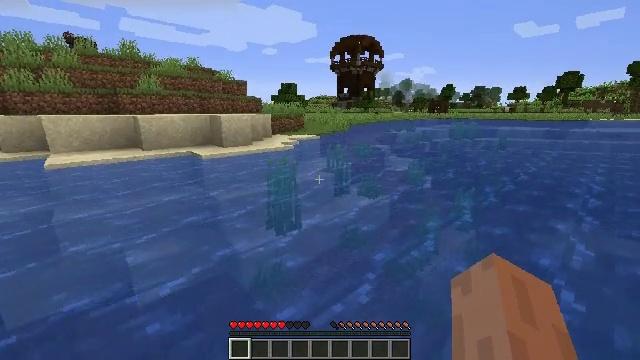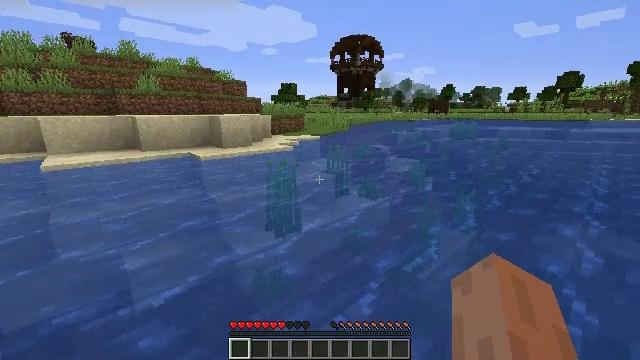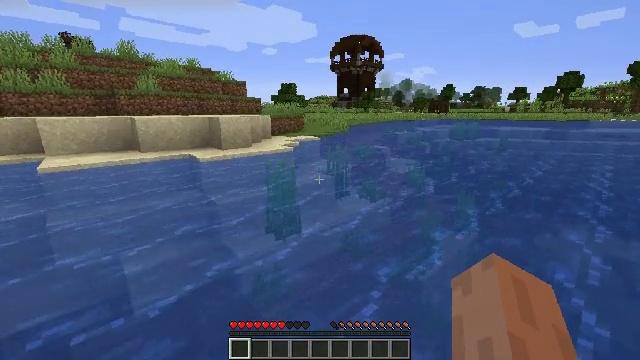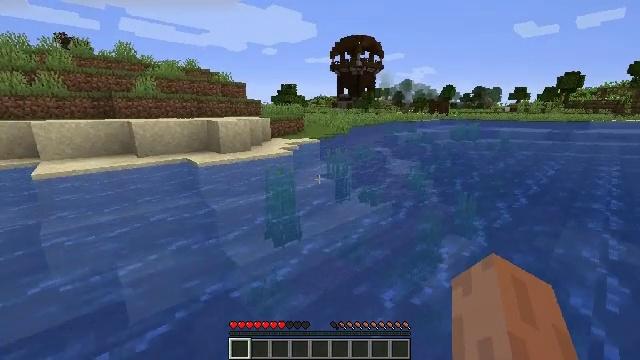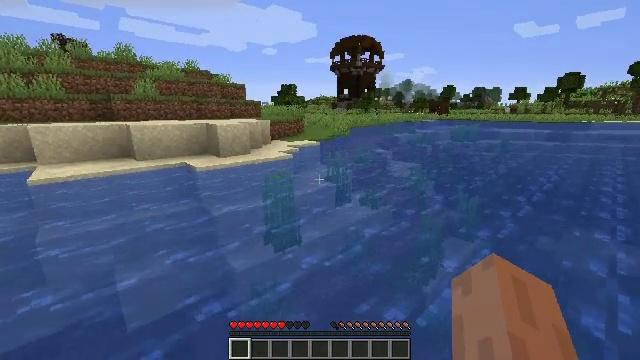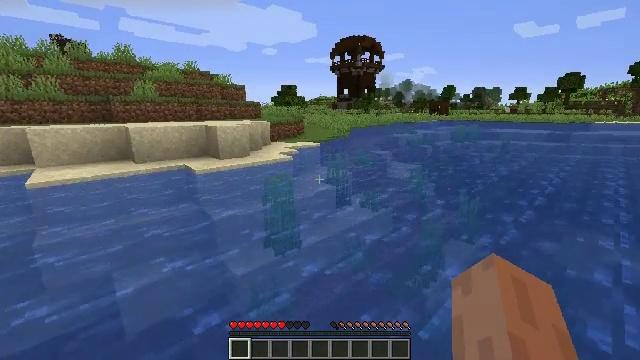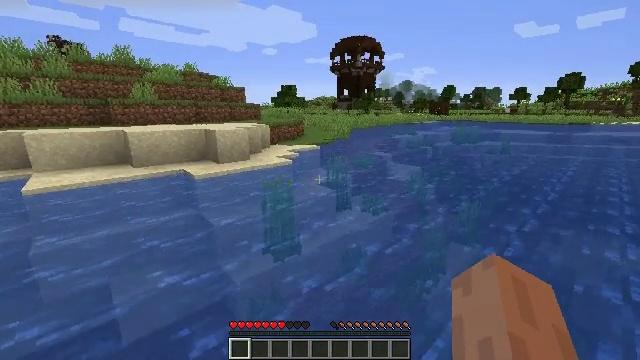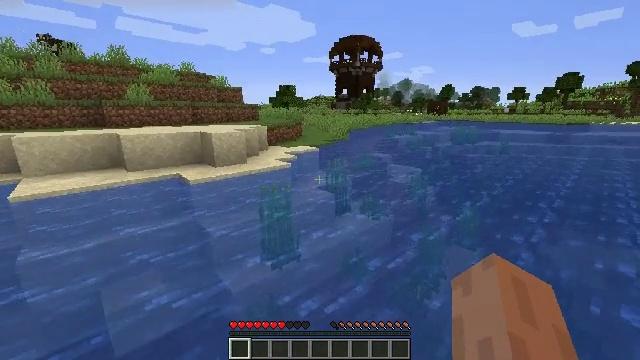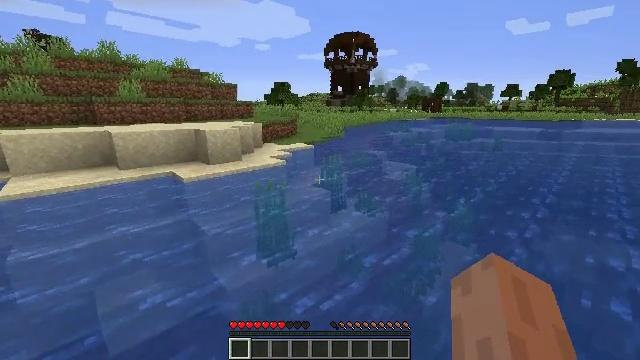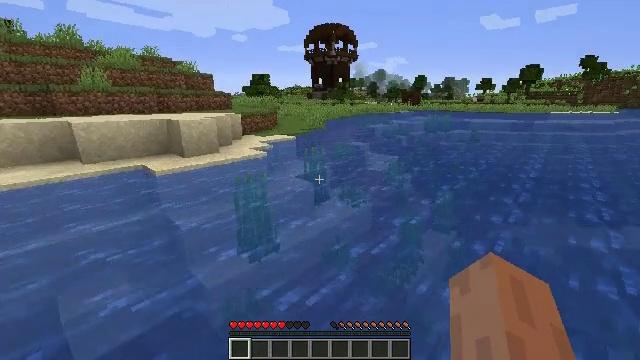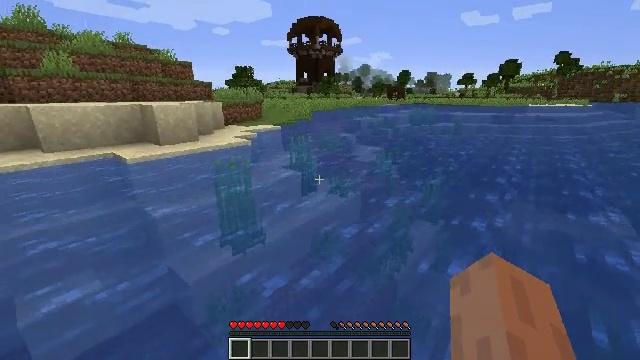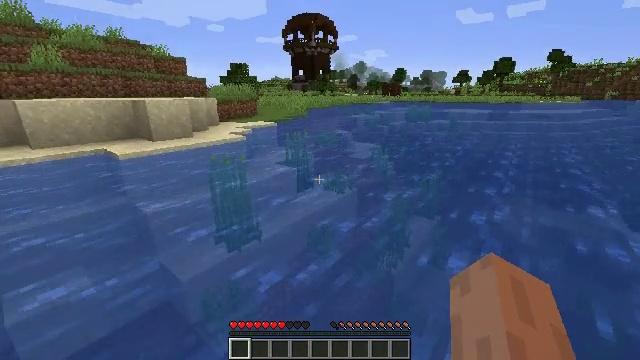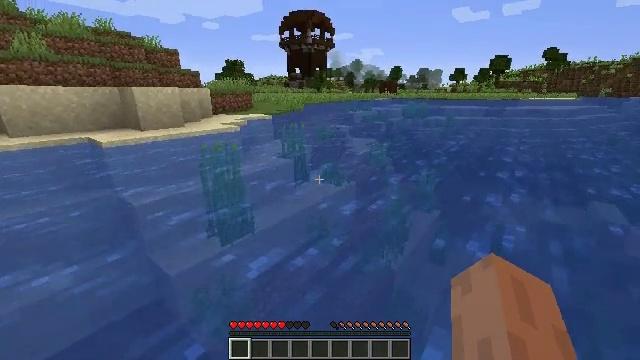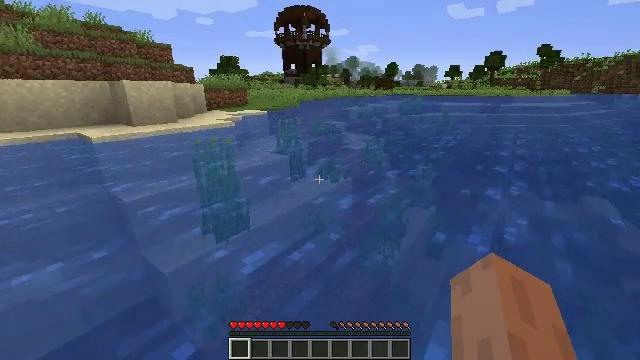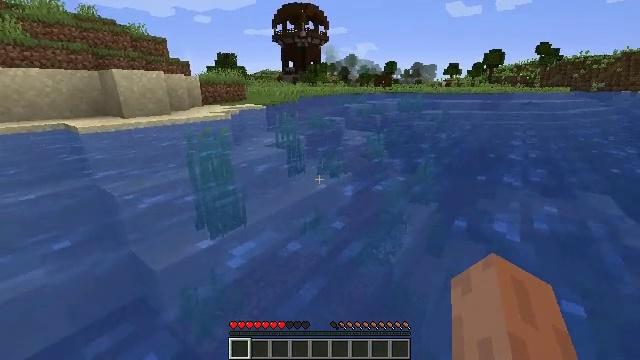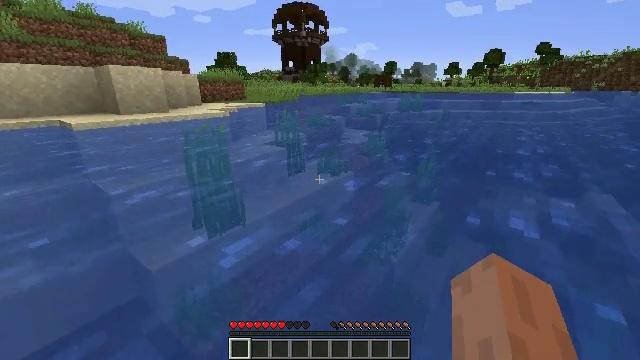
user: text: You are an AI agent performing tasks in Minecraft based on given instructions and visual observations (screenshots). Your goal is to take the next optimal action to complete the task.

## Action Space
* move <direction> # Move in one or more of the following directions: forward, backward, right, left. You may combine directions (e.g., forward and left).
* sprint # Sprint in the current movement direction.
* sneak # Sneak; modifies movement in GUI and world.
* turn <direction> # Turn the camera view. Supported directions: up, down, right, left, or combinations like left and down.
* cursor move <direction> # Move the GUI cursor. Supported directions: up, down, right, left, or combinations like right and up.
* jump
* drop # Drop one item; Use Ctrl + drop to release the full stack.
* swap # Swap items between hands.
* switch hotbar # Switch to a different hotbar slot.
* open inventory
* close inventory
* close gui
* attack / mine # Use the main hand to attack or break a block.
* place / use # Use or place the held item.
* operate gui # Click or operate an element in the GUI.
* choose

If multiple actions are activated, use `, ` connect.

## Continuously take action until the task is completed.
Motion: motion action
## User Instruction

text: Mine the birch planks.
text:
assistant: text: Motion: move forward, attack / mine, jump
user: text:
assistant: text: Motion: move forward, attack / mine, jump
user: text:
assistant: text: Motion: move forward, attack / mine, jump
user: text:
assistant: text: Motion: move forward, attack / mine, jump
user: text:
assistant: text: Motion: move forward, attack / mine, jump
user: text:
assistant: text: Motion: move forward, attack / mine
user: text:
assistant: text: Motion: move forward, attack / mine
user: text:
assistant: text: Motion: move forward, turn right, attack / mine
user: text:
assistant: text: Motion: move forward, turn right and down, attack / mine
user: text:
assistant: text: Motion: move forward, turn right, attack / mine
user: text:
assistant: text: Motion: move forward, attack / mine
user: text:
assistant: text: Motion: move forward, attack / mine
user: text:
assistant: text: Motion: move forward, attack / mine
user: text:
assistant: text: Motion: move forward, attack / mine
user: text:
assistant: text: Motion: move forward, attack / mine
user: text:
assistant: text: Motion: move forward, attack / mine
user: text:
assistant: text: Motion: move forward, attack / mine
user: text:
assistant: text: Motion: move forward, attack / mine
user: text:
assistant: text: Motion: move forward, attack / mine
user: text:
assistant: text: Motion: move forward, attack / mine
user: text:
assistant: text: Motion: move forward, attack / mine
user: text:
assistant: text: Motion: move forward, attack / mine
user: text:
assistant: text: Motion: move forward, attack / mine
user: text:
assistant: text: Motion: move forward, attack / mine
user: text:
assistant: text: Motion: move forward, attack / mine
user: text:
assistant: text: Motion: move forward, attack / mine
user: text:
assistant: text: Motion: move forward, attack / mine
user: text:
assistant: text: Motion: move forward and move right, attack / mine
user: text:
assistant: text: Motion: move forward and move right, attack / mine
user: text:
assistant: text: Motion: move forward and move right, attack / mine